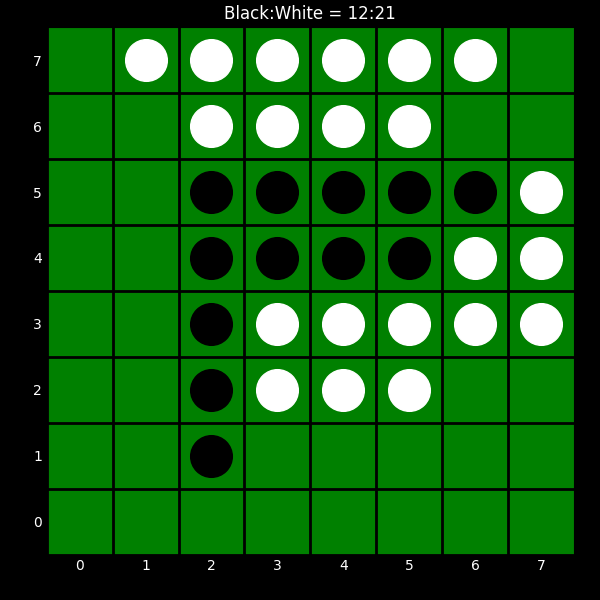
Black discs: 12
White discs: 21